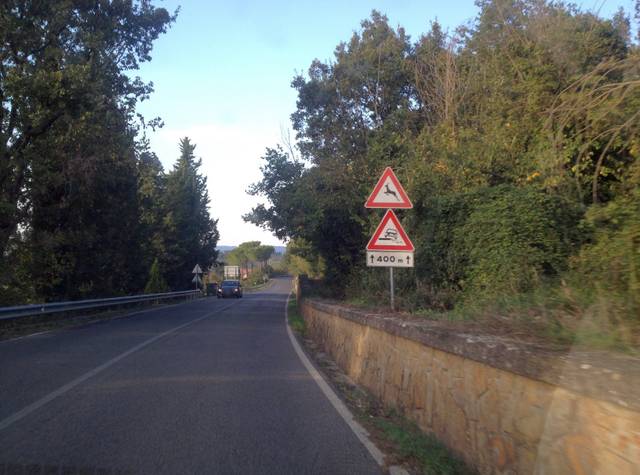
Region: Italy
Coordinates: 43.374, 11.31